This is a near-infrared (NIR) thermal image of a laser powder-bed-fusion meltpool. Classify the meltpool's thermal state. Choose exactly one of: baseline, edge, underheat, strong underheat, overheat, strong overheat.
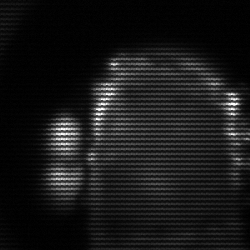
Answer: baseline